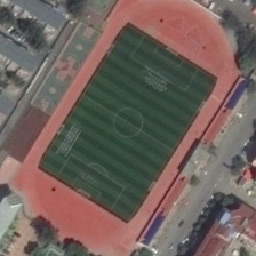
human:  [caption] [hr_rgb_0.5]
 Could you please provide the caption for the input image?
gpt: near a street you can see a playground between two residential areas.

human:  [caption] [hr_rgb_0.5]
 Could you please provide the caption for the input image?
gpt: this playground is situated alongside the bustling wide roads .

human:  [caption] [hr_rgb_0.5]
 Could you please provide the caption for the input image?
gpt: There is a playground between two residential areas near the road.

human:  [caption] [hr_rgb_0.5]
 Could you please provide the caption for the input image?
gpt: Near a road, you can see a playground between two residential areas.

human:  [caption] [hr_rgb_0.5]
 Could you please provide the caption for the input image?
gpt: On the street nearby, you can see the children's playground.